Question: I have to create a program that's use threads to elaborate 10 images with OpenCV. For do this, I think that break the work in 3 threads, and use 4 queues to contain initial 10 images, and intermediate images during elaboration.
This is the diagram of what I have to do:

Now, I think that for do this I can use std::queue to manage the queues, so pass to every thread an queue object.
The problem is:
1) I have to create a class "queue" with the push, pop methods thread safe, right? With mutex variable to regolarize multithreading and syncronization...
2) Evey thread works on 2 queue: POP from one and PUSH to another one. So each thread is both consumer/producer...How do I pass to each thread the two object pointers of the queue class in the input and output? (there are two objects, so two pointers)?
With my code, second thread see input queue always EMPTY. Someone can help me? Give me an idea about this problem?
This is my code, that don't work with the two threads (second thread see input queue always empty:
'''
#include <opencv\cv.h>
#include <opencv\highgui.h>
#include <stdio.h>
#include <windows.h>
#include <process.h>
#include <ctime>
#include <queue>
using namespace std;
using namespace cv;
/* thread safe queue*/
template<typename T>
class coda_concorr
{
private:
std::queue<T> la_coda;
HANDLE mutex;
public:
bool complete;
coda_concorr()
{
mutex = CreateMutex(NULL,FALSE,NULL);
complete = false;
}
void push(T& data)
{
WaitForSingleObject(mutex,INFINITE);
la_coda.push(data);
ReleaseMutex(mutex);
}
bool vuota() const
{
bool RetCode;
WaitForSingleObject(mutex,INFINITE);
RetCode= la_coda.empty();
ReleaseMutex(mutex);
return RetCode;
}
bool try_pop(T& popped)
{
WaitForSingleObject(mutex,INFINITE);
if (la_coda.empty())
{
ReleaseMutex(mutex);
return false;
}
popped = la_coda.front();
la_coda.pop();
ReleaseMutex(mutex);
return true;
}
};
//packet passing to threads
struct Args
{
coda_concorr<cv::Mat> in;
coda_concorr<cv::Mat> out;
};
//grey decrease funct
void grey (void *param){
Mat temp1,temp2;
Args* arg = (Args*)param;
if(!arg->in.vuota()){
while(arg->in.try_pop(temp1)){
cvtColor(temp1,temp2,CV_BGR2GRAY);
arg->out.push(temp2);
}
arg->out.complete=true;
}
else{
Sleep(100);
}
_endthread();
}
//threshold funct
void soglia(void *param){
Mat temp1a,temp2a;
Args* arg = (Args*)param;
if(arg->in.vuota()){
while(arg->in.vuota()){
cout<<endl<<"Coda vuota"<<endl;
Sleep(100);
}
}
else{
while(arg->in.try_pop(temp1a)){
threshold(temp1a,temp2a,128,255,THRESH_BINARY);
arg->out.push(temp2a);
}
}
arg->out.complete=true;
_endthread();
}
int main()
{
coda_concorr<cv::Mat> ingresso;
coda_concorr<cv::Mat> coda1;
coda_concorr<cv::Mat> coda2;
coda_concorr<cv::Mat> uscita;
//in array
Mat inn[10];
Mat out;
//assing images
inn[0]=imread("C:/OPENCV/Test/imgtest/bird1.jpg",1);
inn[1]=imread("C:/OPENCV/Test/imgtest/bird2.jpg",1);
inn[2]=imread("C:/OPENCV/Test/imgtest/bird3.jpg",1);
inn[3]=imread("C:/OPENCV/Test/imgtest/pig1.jpg",1);
inn[4]=imread("C:/OPENCV/Test/imgtest/pig2.jpg",1);
inn[5]=imread("C:/OPENCV/Test/imgtest/pig3.jpg",1);
inn[6]=imread("C:/OPENCV/Test/imgtest/spider1.jpg",1);
inn[7]=imread("C:/OPENCV/Test/imgtest/spider2.jpg",1);
inn[8]=imread("C:/OPENCV/Test/imgtest/spider3.jpg",1);
inn[9]=imread("C:/OPENCV/Test/imgtest/Nutella.jpg",1);
Args dati,dati2;
//populating queue
for(int i=0;i<=9;i++){
dati.in.push(inn[i]);
}
//assing second queue
dati.out=coda1;
HANDLE handle1,handle2;
handle1 = (HANDLE) _beginthread(grey,0,&dati);
//share part that don't WORK
dati2.in=coda1;
dati2.out=coda2;
handle2 = (HANDLE) _beginthread(soglia,0,&dati2);
WaitForSingleObject(handle2,INFINITE);
WaitForSingleObject(handle1,INFINITE);
//output
while (dati2.out.try_pop(out)){
imshow("immagine",out);
waitKey(100);
}
system("PAUSE");
return 0;
}
'''
Thanks in advance for your time.
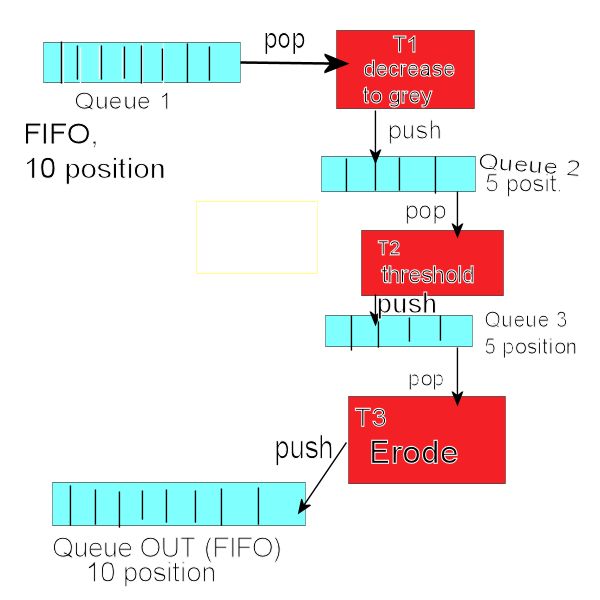
Answer: For point 1/, you indeed need some synchronization object, or use a message passing library, as suggested in the comments.
For point 2/, your multithreading library may provide you the ability to pass an argument to you thread function.
- - -
'''
bool vuota() const
{
WaitForSingleObject(mutex,INFINITE);
return la_coda.empty();
ReleaseMutex(mutex);
}
'''
is wrong.
'''
bool vuota() const
{
WaitForSingleObject(mutex,INFINITE);
bool tmp = la_coda.empty();
ReleaseMutex(mutex);
return tmp;
}
'''
The same happens in 'bool try_pop(T& popped)'.
Check that your release your mutex before leaving the functions.